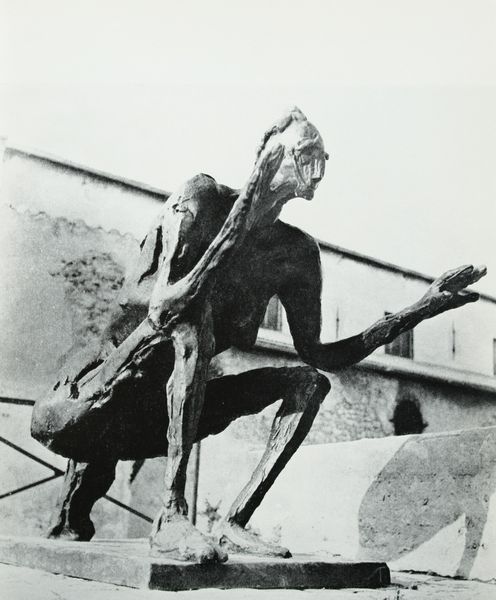
Titel: La Grande Sauterelle, Große Heuschrecke
Künstler: Germaine Richier
Schlagwörter: kopf, mann, schatten, sitzen, frau, licht, weiss, gebäude, haus, arm, arme, mensch, sockel, hände, figur, sitzend, skulptur, sitz, abstrakt, modern, mauer, hocker, metall, bronze, lehmbruck, plastik, foto, hocken, sitzfigur, gerippe, max, hockend, giacometti, bourgeois, richier